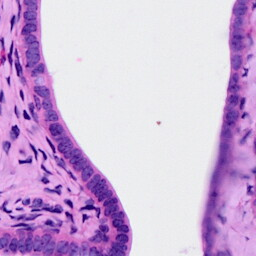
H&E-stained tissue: Ovarian